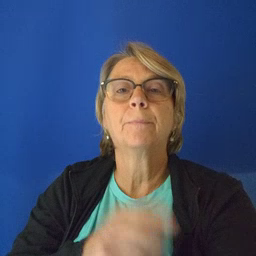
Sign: arm